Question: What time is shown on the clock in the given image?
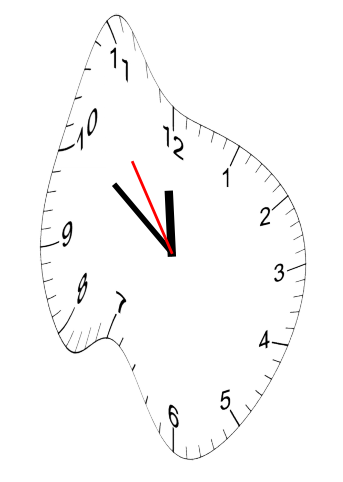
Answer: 11:50:54